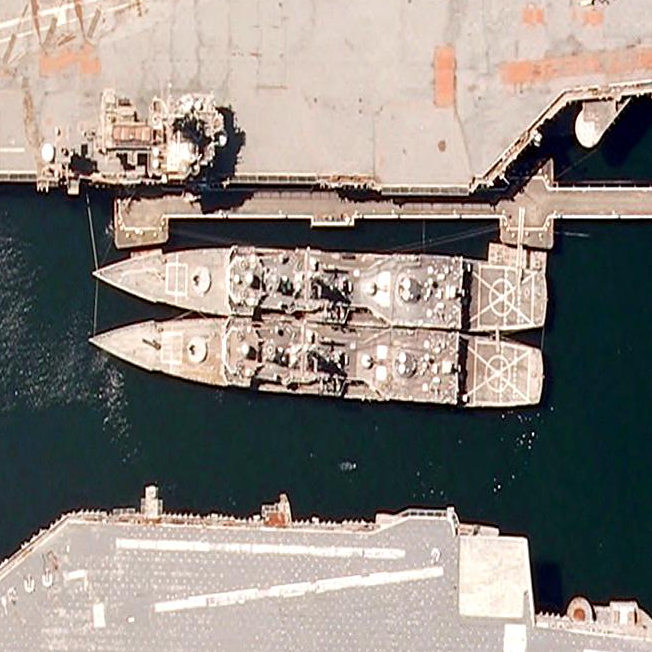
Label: cruiser